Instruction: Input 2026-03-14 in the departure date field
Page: home
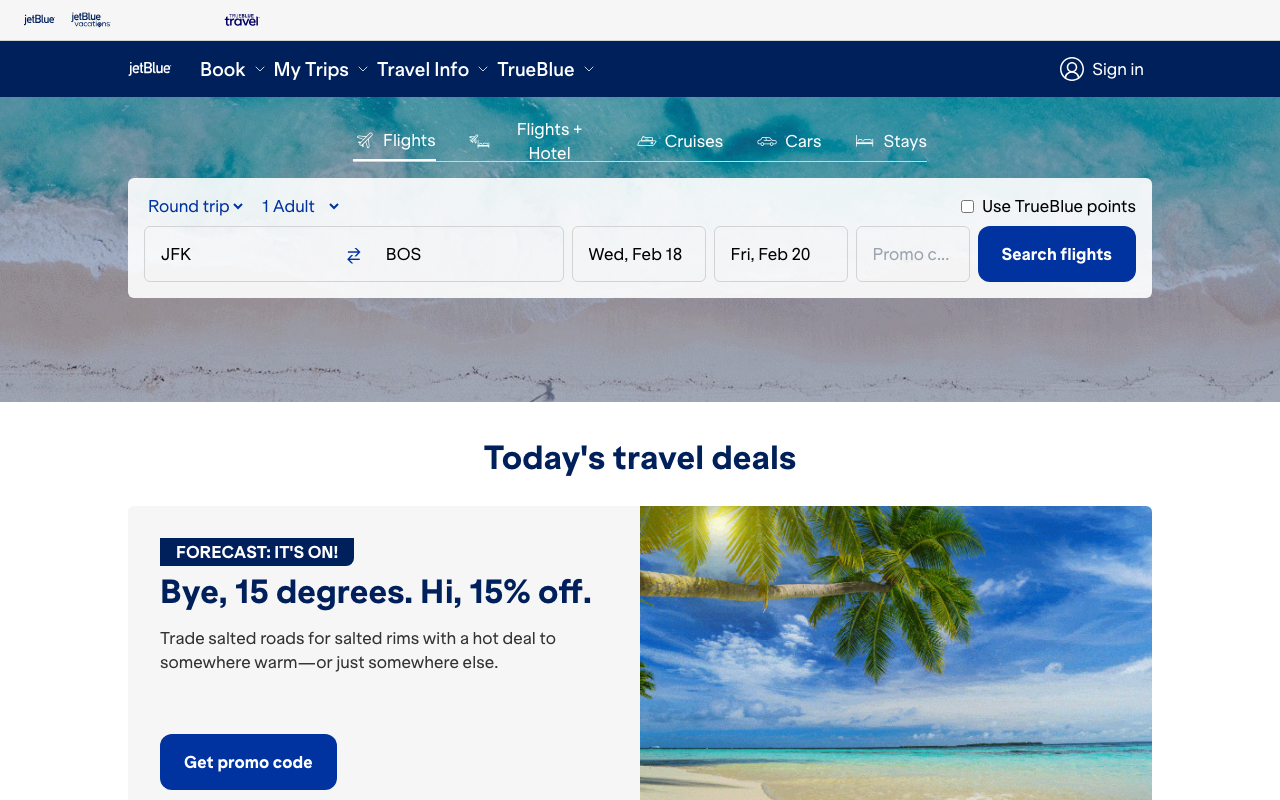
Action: type